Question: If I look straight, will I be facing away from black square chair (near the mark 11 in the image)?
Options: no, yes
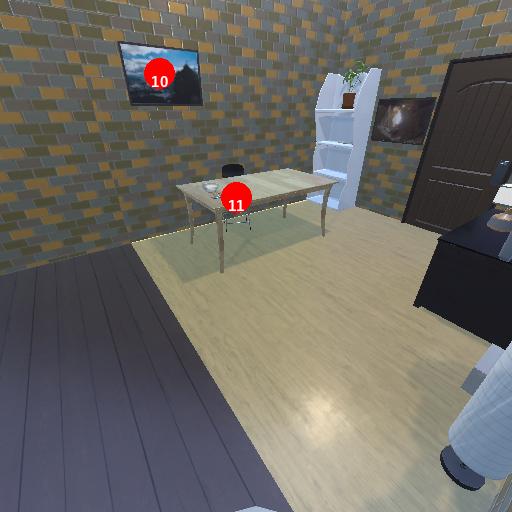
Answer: no